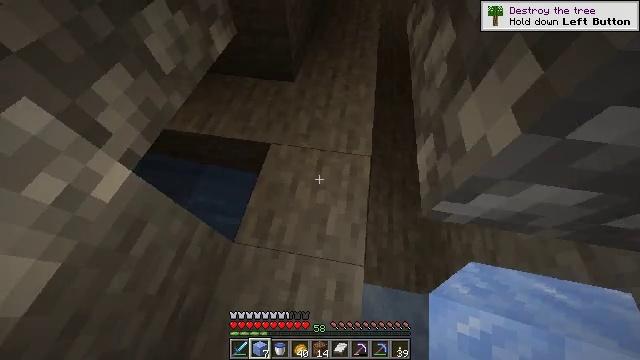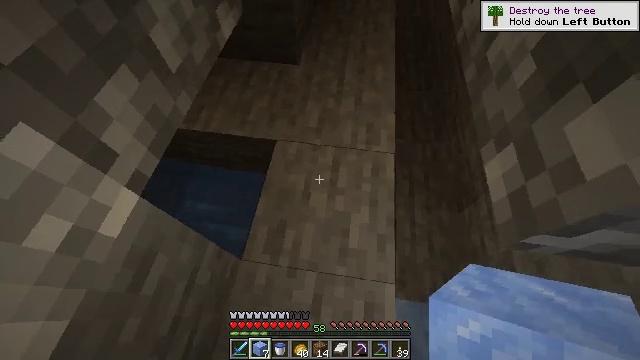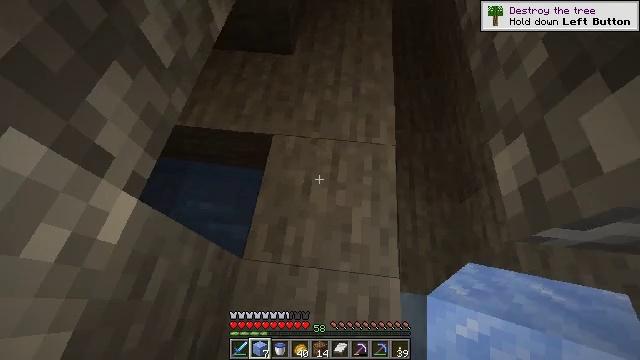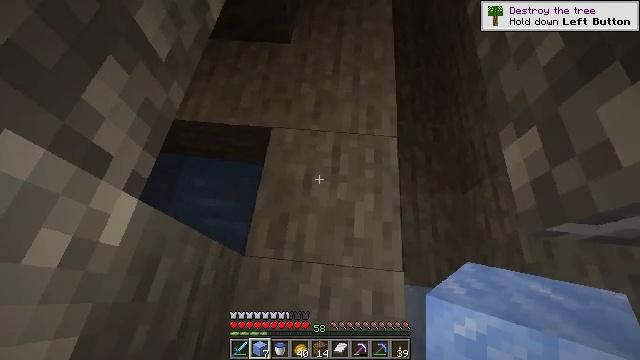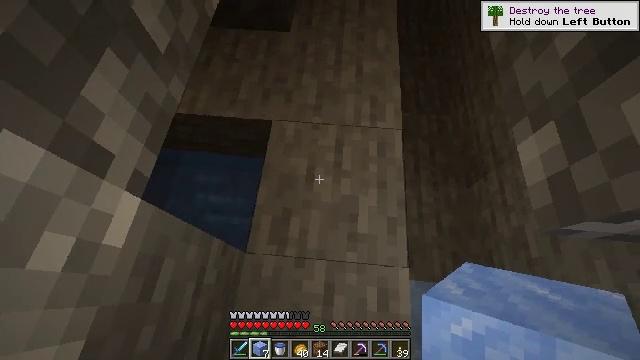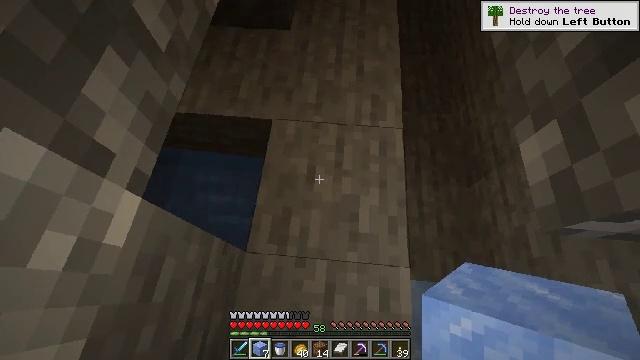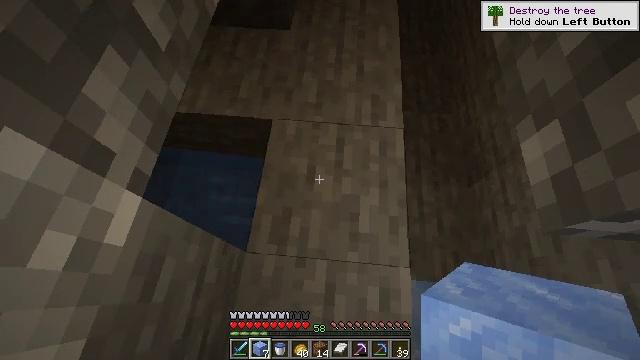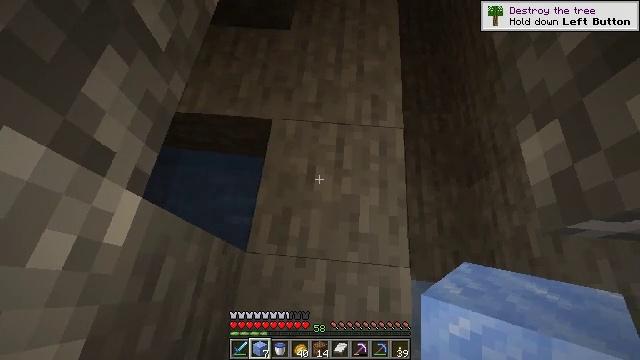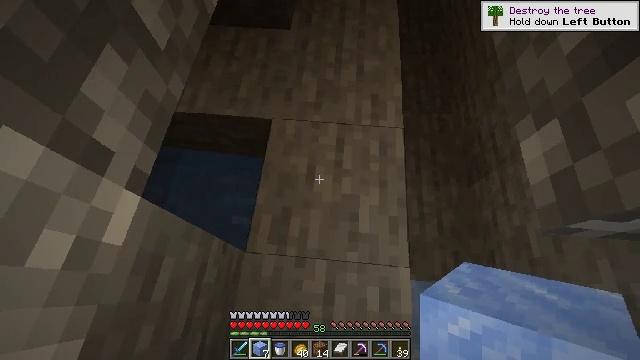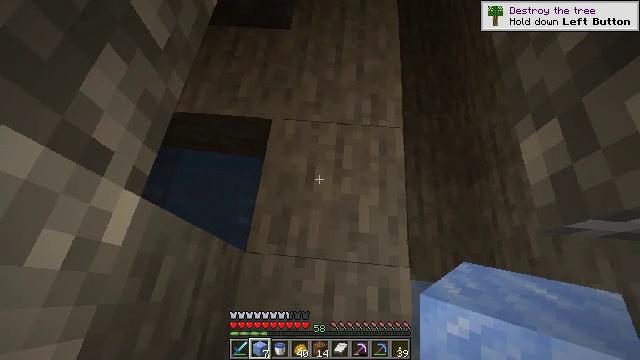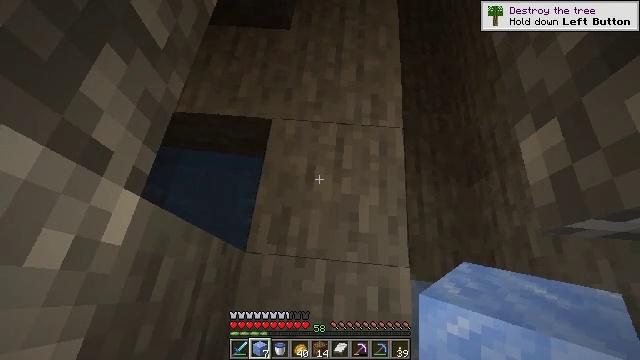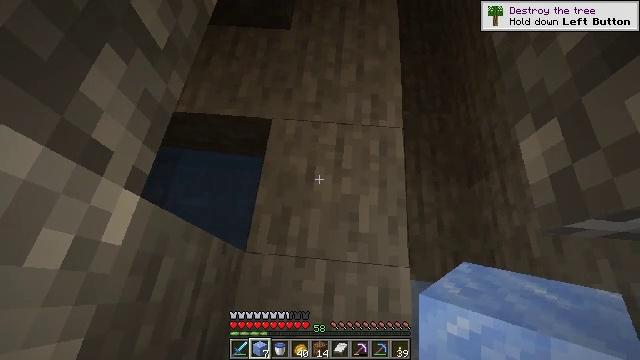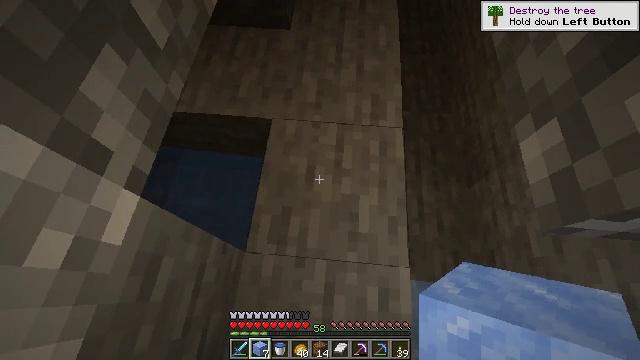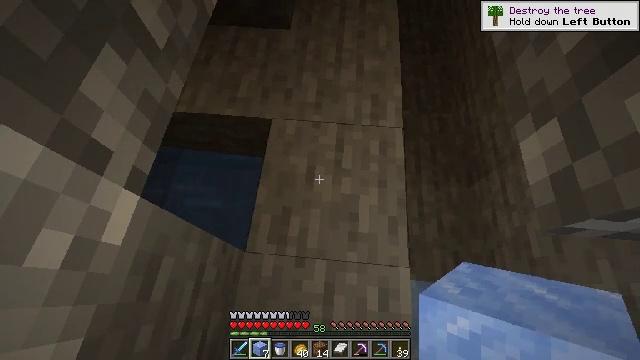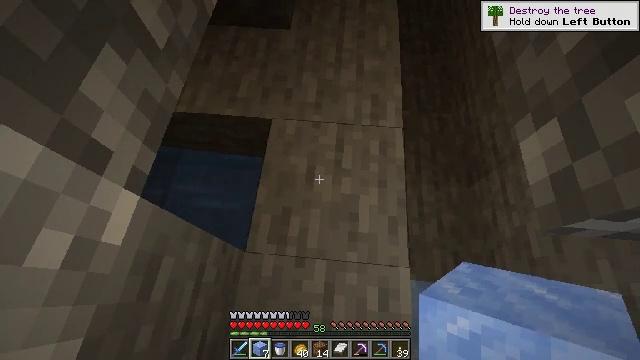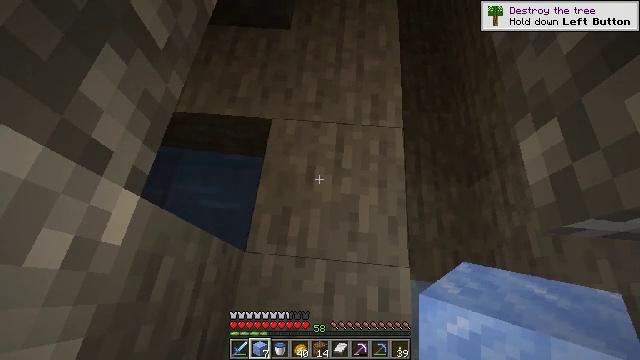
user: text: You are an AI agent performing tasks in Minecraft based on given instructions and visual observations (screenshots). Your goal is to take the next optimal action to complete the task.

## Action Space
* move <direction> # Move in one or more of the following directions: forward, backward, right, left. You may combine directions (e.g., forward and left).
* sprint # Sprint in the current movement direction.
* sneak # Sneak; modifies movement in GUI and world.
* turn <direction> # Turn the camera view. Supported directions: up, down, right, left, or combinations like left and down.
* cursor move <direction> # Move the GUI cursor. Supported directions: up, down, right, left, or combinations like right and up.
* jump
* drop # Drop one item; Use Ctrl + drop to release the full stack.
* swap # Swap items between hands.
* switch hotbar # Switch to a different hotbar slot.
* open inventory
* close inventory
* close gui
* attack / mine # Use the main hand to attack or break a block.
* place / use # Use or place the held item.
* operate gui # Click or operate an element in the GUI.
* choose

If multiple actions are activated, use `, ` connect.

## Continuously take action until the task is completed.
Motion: motion action
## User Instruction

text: Break the stone slab in a structure.
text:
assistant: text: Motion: turn right and down
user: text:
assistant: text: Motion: turn right and down
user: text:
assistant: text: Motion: turn right and down
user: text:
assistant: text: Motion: turn down
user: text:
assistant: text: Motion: no_op
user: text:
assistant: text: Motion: no_op
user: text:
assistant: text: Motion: no_op
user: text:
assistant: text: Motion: no_op
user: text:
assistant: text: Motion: no_op
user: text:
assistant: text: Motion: no_op
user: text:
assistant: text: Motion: no_op
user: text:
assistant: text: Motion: no_op
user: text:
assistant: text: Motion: no_op
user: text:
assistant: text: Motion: no_op
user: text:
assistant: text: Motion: no_op
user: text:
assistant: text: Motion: no_op
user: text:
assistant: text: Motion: no_op
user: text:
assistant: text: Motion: no_op
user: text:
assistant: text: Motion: no_op
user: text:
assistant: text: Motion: no_op
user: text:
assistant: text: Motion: no_op
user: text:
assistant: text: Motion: no_op
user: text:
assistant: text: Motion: no_op
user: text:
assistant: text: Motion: no_op
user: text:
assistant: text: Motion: no_op
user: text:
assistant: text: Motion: no_op
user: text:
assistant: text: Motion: no_op
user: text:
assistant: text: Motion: no_op
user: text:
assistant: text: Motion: no_op
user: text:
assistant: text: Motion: no_op